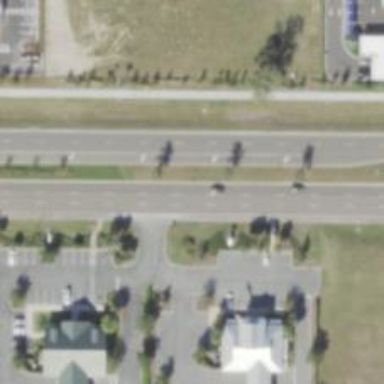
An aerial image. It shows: Secondary road.